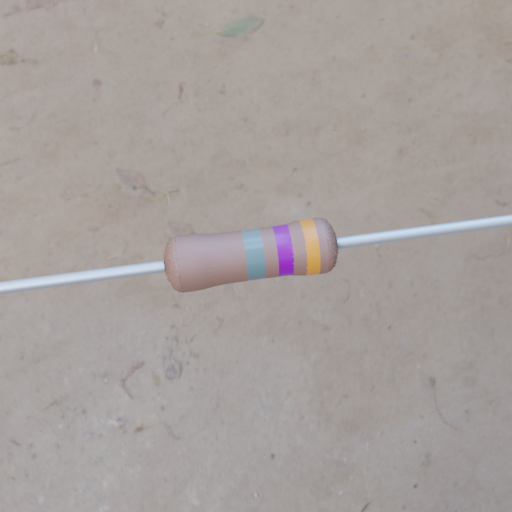
Resistor colour bands (in order): gray, violet, orange